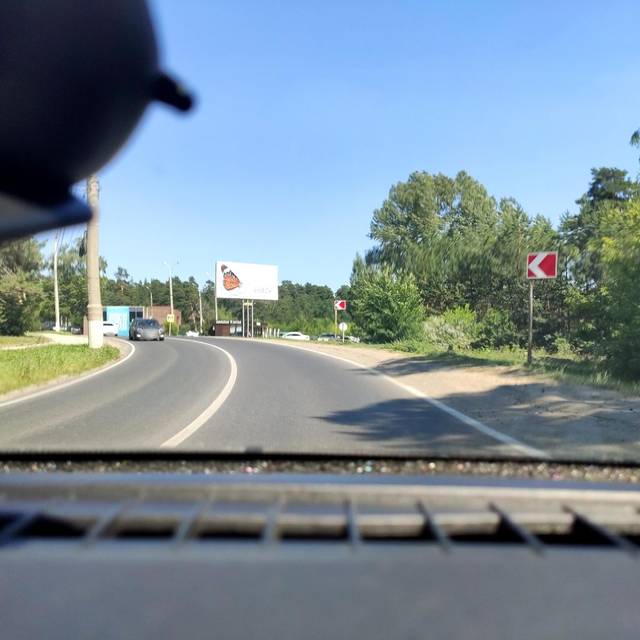
Region: Russia
Coordinates: 53.476, 49.347